Field crop: maize
Growth stage: 1
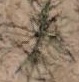
Species: salsola